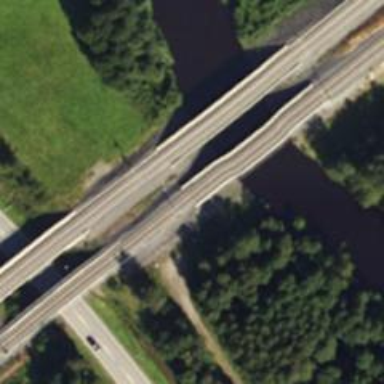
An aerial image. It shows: Bridge with electrified continuous railway track and contact line.